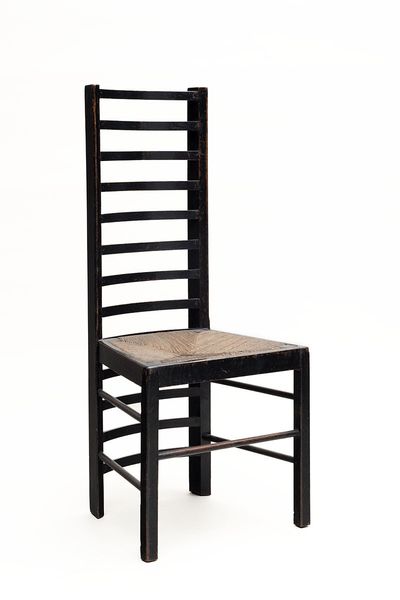
Titel: Stuhl aus dem Willow Tea Room
Künstler: Charles Rennie Mackintosh
Standort: Hamburg
Institution: Museum für Kunst und Gewerbe Hamburg
Schlagwörter: stuhl, jugendstil, geflochten, eiche, art nouveau, gebeizt, binsen, stile liberty, stile floreale, sitzmöbel, stühle, dunkel gebeizt